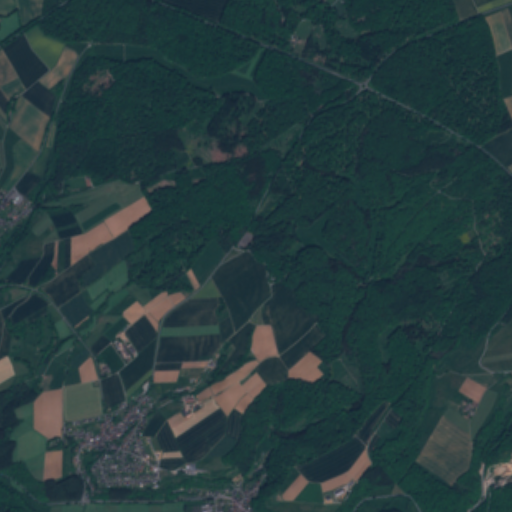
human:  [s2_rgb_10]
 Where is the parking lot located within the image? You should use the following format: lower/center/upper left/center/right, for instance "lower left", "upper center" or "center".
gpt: The parking lot is located in the lower left of the image.
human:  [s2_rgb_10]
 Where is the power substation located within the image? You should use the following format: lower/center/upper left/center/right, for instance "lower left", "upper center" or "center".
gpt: The power substation is located in the lower center of the image.
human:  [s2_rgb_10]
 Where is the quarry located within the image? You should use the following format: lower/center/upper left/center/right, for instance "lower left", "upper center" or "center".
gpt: The quarry is located in the lower right of the image.
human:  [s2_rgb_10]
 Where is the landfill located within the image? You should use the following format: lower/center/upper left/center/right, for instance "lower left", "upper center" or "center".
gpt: There is no landfill in the image.